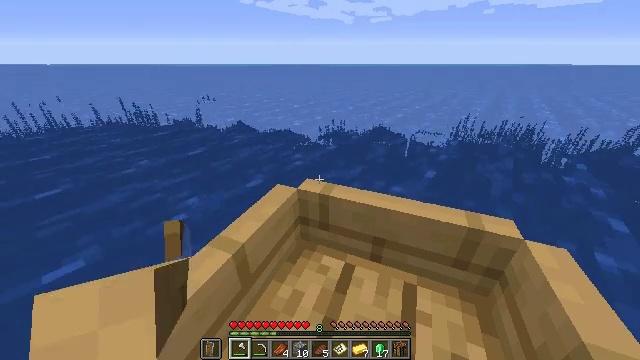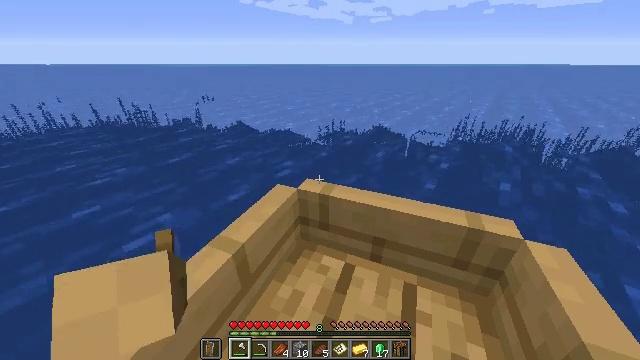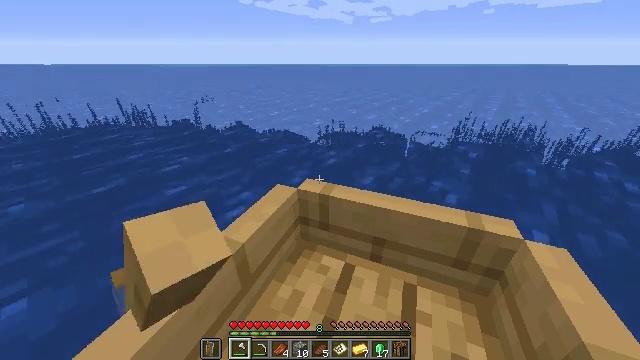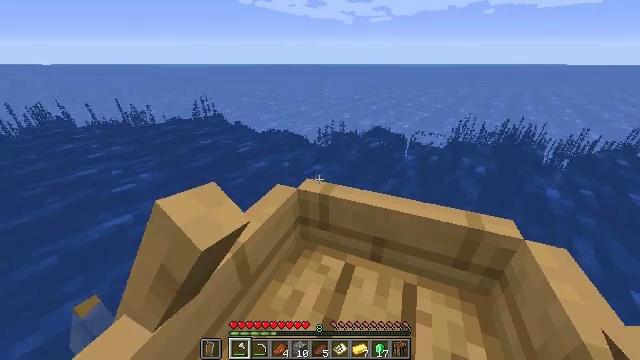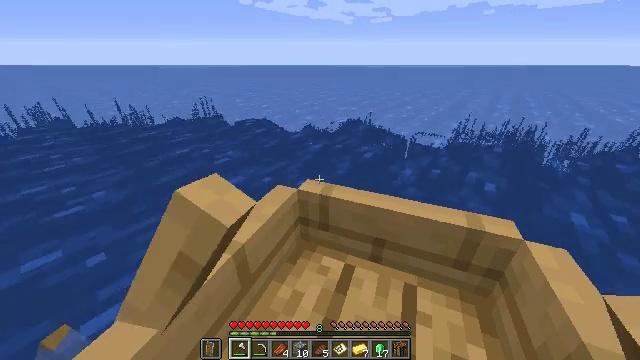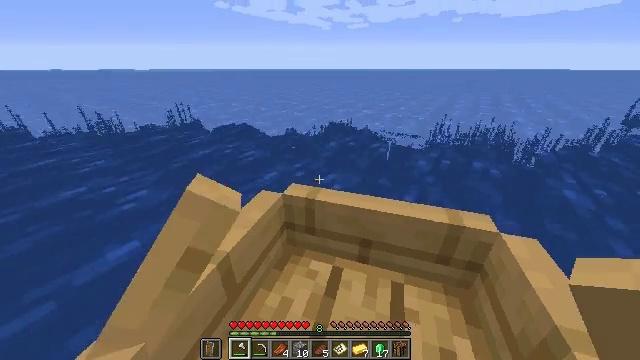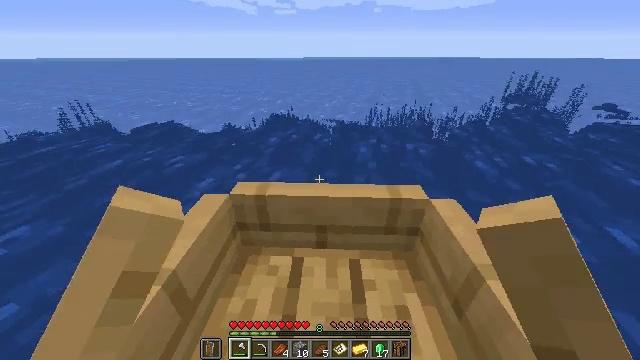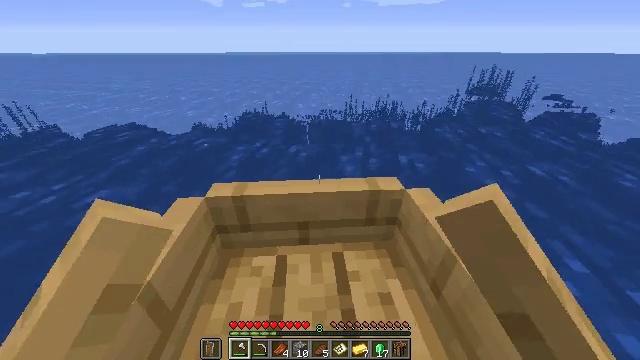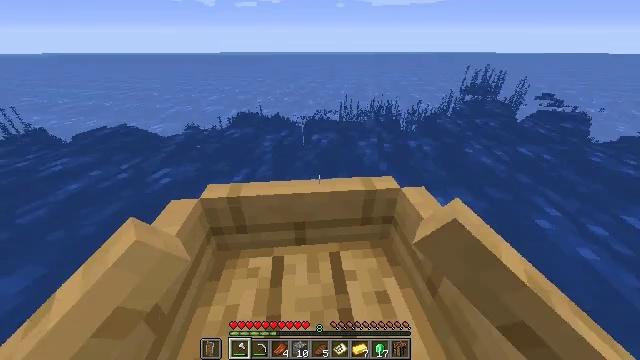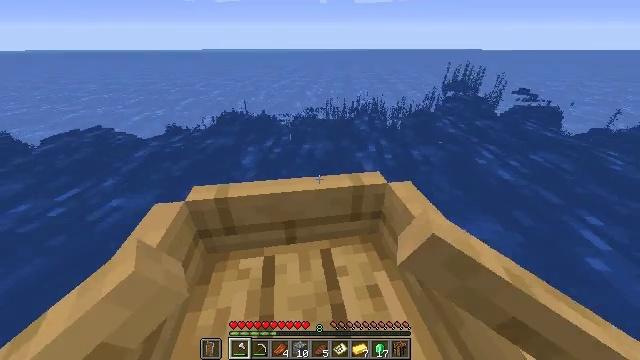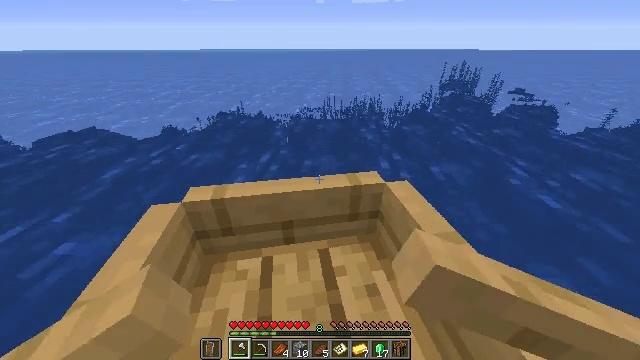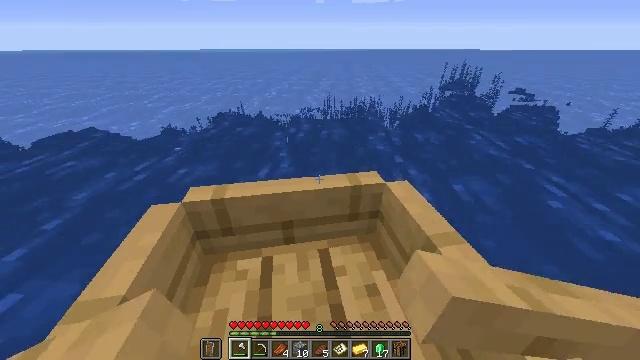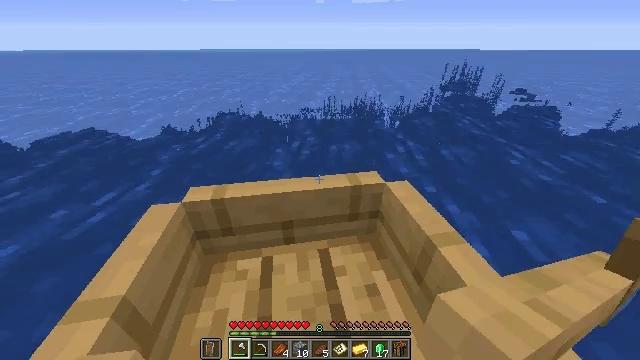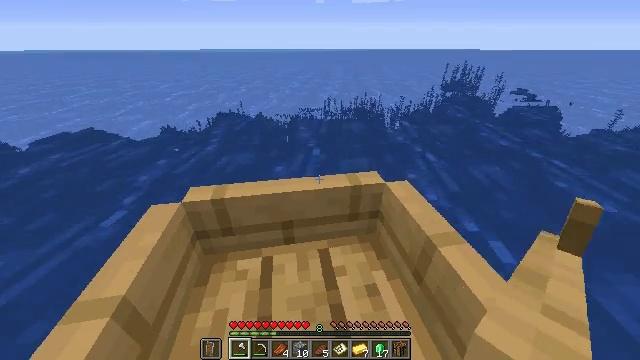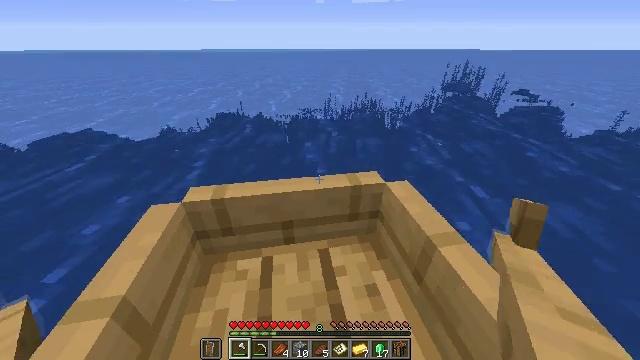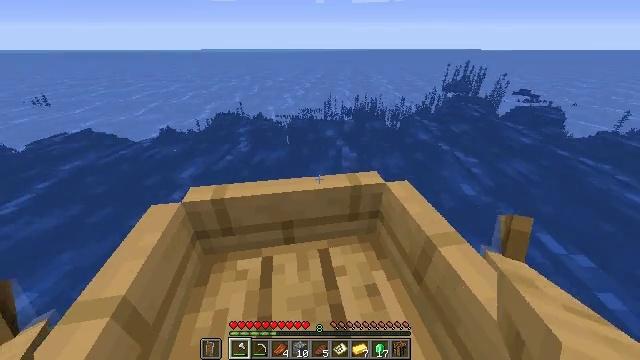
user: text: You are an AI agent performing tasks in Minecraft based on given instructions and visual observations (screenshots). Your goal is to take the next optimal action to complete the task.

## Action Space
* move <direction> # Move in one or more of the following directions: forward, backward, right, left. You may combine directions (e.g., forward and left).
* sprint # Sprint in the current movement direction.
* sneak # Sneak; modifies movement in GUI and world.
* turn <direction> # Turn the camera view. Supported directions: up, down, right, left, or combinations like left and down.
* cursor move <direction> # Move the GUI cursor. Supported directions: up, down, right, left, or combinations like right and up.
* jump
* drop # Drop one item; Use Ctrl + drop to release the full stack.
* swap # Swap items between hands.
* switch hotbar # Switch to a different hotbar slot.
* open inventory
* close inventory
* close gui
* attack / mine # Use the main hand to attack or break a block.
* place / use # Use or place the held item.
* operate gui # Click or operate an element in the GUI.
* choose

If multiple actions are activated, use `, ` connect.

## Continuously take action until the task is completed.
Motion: motion action
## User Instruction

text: Remove a filled map from the inventory.
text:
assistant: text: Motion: move forward
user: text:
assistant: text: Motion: move forward
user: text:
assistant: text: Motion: move forward
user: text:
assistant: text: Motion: move forward
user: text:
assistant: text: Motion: move forward, turn right, jump
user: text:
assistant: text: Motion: move forward, turn right and down, jump
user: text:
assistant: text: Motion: move forward, turn right and down, jump
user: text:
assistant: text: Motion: move forward, turn right, jump
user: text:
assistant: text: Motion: move forward, turn right, jump
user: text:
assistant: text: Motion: move forward, jump
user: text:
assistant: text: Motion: move forward, jump
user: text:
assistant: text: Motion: move forward, jump
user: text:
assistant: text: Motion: move forward, jump
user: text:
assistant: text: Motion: move forward, jump
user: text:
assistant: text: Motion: move forward, jump
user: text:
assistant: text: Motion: move forward, jump
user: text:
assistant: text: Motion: move forward, turn right, jump
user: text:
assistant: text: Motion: move forward, turn right and down, jump
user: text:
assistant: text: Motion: move forward, turn right and down, jump
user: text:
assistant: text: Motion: move forward, jump
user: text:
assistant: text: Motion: move forward, jump
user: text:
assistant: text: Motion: move forward, jump
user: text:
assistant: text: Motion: move forward, jump
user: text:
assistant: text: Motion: move forward
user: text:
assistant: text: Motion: move forward, turn right
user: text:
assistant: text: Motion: move forward, turn right
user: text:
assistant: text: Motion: move forward, turn right
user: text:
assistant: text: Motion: move forward, turn right
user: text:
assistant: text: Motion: move forward
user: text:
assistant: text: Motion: move forward